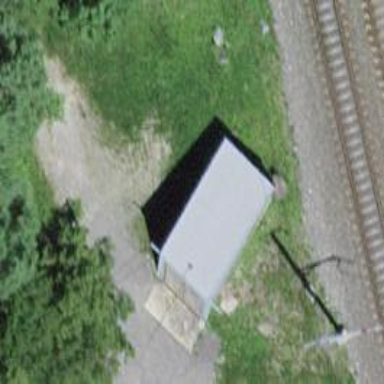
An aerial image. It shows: Aerialway station.